Question: In this diagram, the green dot is the starting point and the blue dot is the destination. How many different simple paths are there?
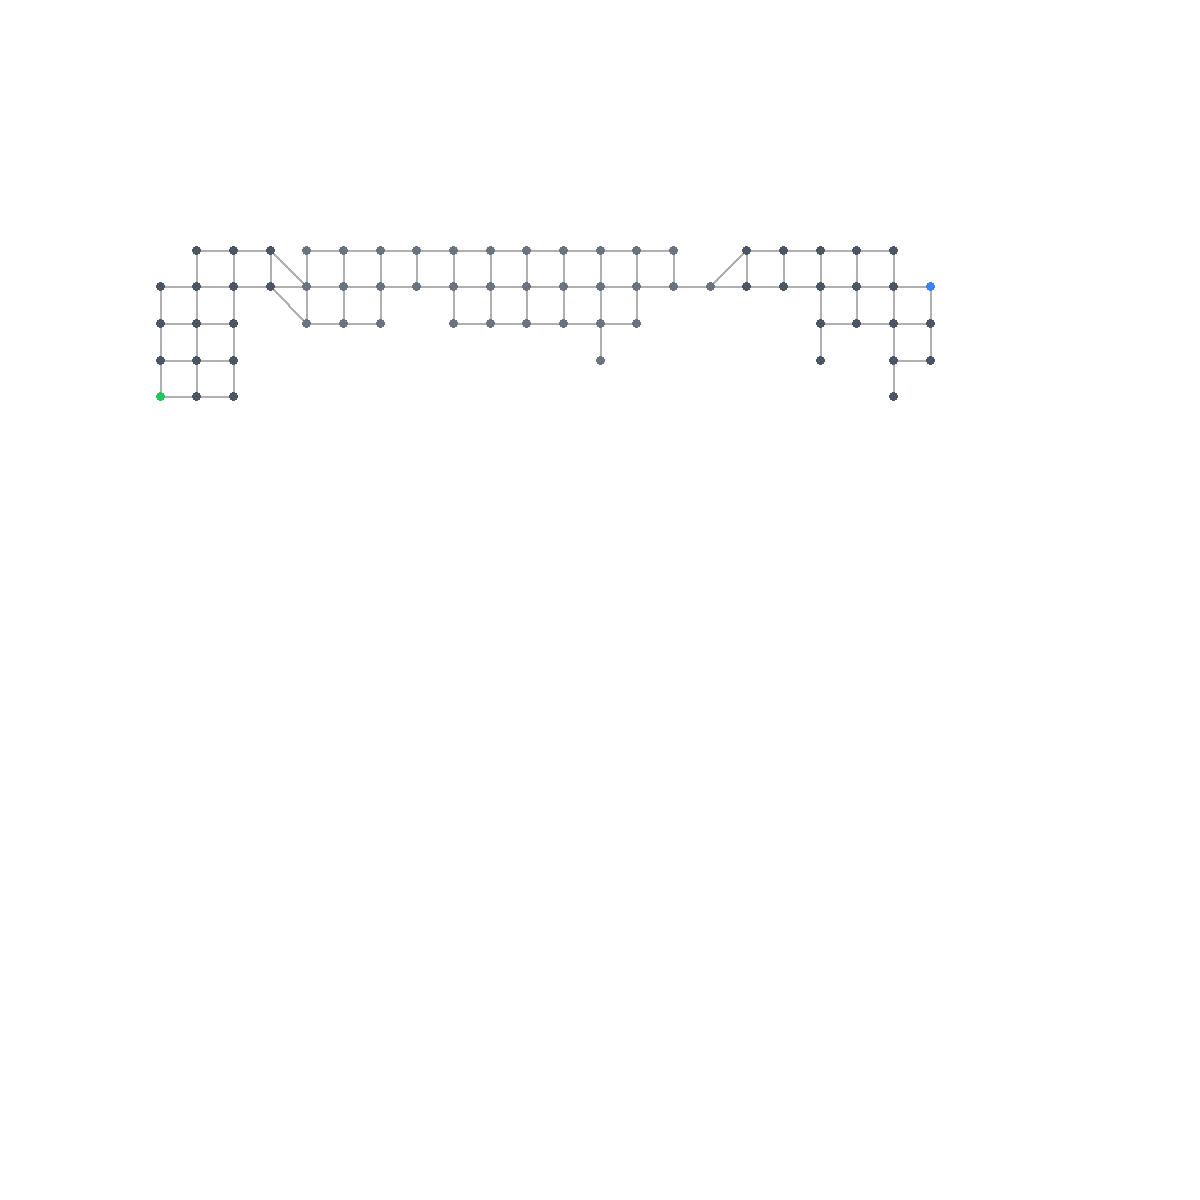
Answer: 6404654592